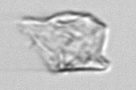
Label: detritus_transparent